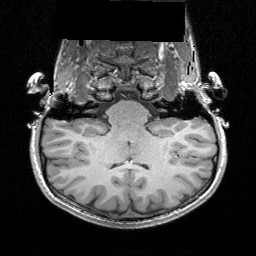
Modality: T1w
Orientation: sagittal